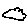
Label: cloud